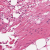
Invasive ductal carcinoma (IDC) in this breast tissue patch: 0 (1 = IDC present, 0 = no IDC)